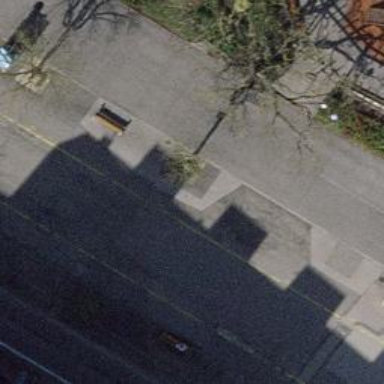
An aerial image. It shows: Urban tree with broadleaved deciduous leaves.